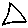
Label: triangle